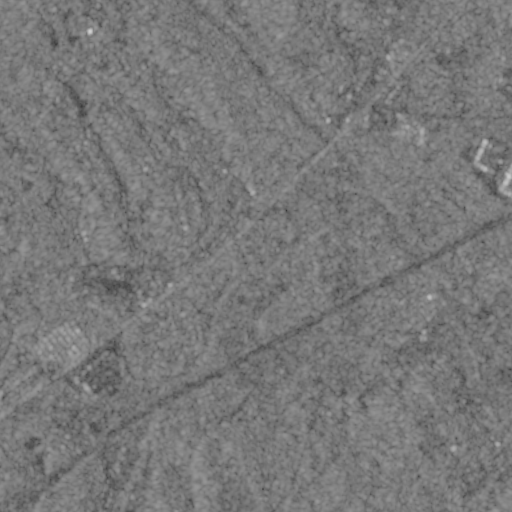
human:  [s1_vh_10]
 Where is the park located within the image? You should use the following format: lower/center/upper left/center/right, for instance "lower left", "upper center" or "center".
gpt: The park is located in the left of the image.
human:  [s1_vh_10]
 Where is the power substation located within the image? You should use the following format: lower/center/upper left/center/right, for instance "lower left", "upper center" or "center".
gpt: The power substation is located in the upper right of the image.
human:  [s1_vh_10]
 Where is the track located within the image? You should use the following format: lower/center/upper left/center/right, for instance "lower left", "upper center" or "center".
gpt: The track is located in the lower left of the image.
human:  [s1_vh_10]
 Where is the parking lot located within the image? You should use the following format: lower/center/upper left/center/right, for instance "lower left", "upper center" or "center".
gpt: There is no parking lot in the image.

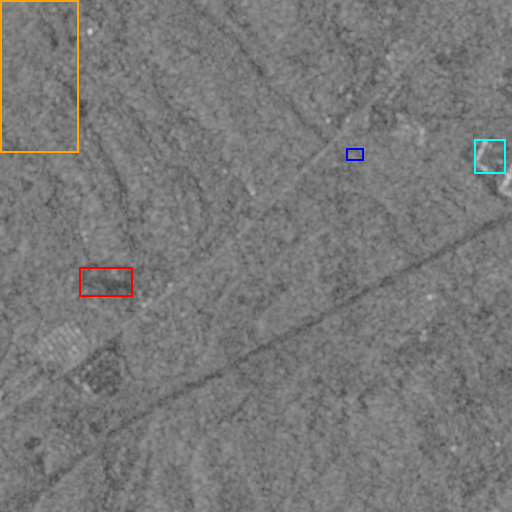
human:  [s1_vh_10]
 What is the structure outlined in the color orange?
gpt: The structure outlined in orange is a park.
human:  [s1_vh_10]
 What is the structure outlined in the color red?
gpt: The structure outlined in red is a parking lot.
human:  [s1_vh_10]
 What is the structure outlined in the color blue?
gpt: The structure outlined in blue is a power substation.
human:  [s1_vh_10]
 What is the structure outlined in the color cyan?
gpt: The structure outlined in cyan is a building.
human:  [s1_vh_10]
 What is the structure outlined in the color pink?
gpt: There is no pink outline.